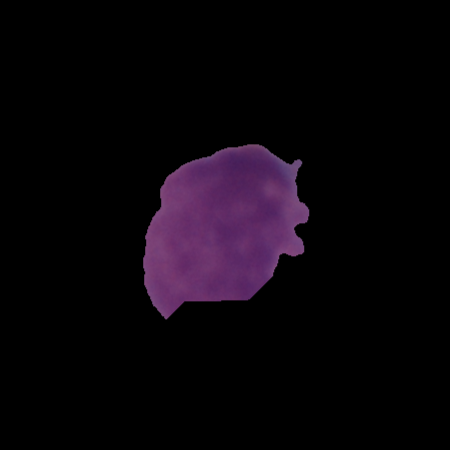
Label: cancer